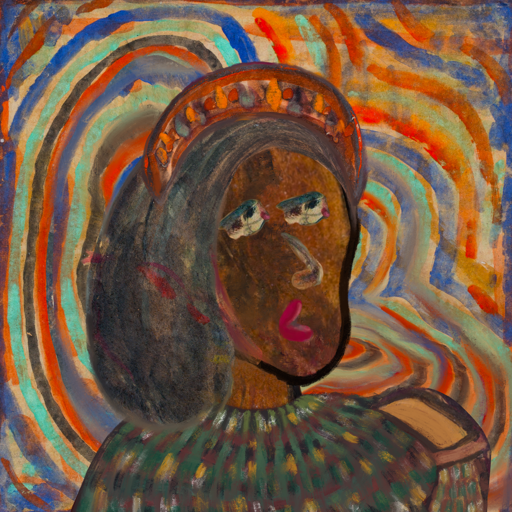
Background: Sisters, Head And Neck Side: Mosgoul, Face Side: Pipe, Bust: After_Raid, Hair Side: Gypsy_Mother, Head Accessory: Hypocrite, Second Necklace: Blank, Necklace: Blank, Baby: Blank